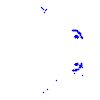
Particle: proton